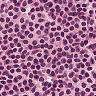
Metastatic tissue present: no